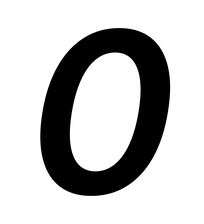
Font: Inter-Italic_SemiBold_Italic